Aerial crown-view tile of a tropical tree (Barro Colorado Island, Panama), acquired 20250818:
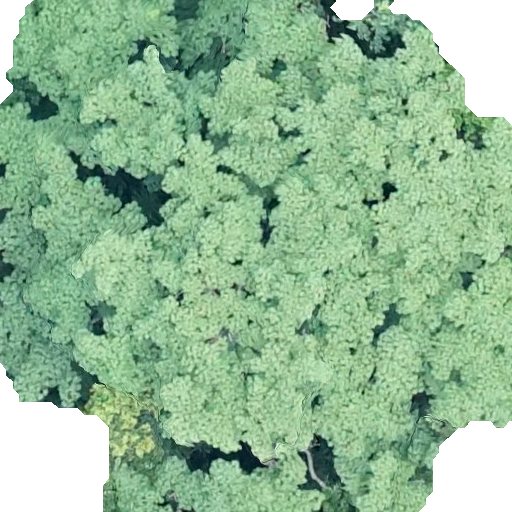
Species: Ceiba pentandra
GBIF accepted scientific name: Ceiba pentandra
Crown area: 388.734 m²